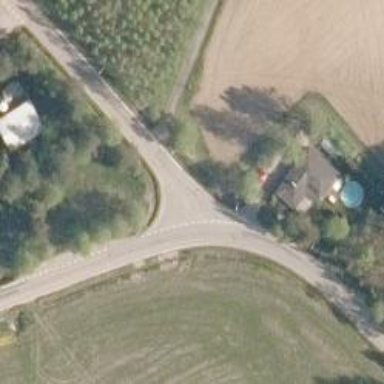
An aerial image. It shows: Tertiary road.